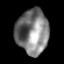
Tissue: prostate
Cell type: T cells
Senescence score: 0.3499
Nuclear area (px): 1421
Mean DAPI intensity: 125.738